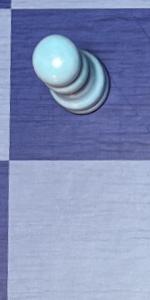
Label: Empty